Field crop: maize
Growth stage: 2
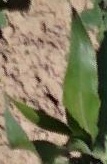
Species: maize